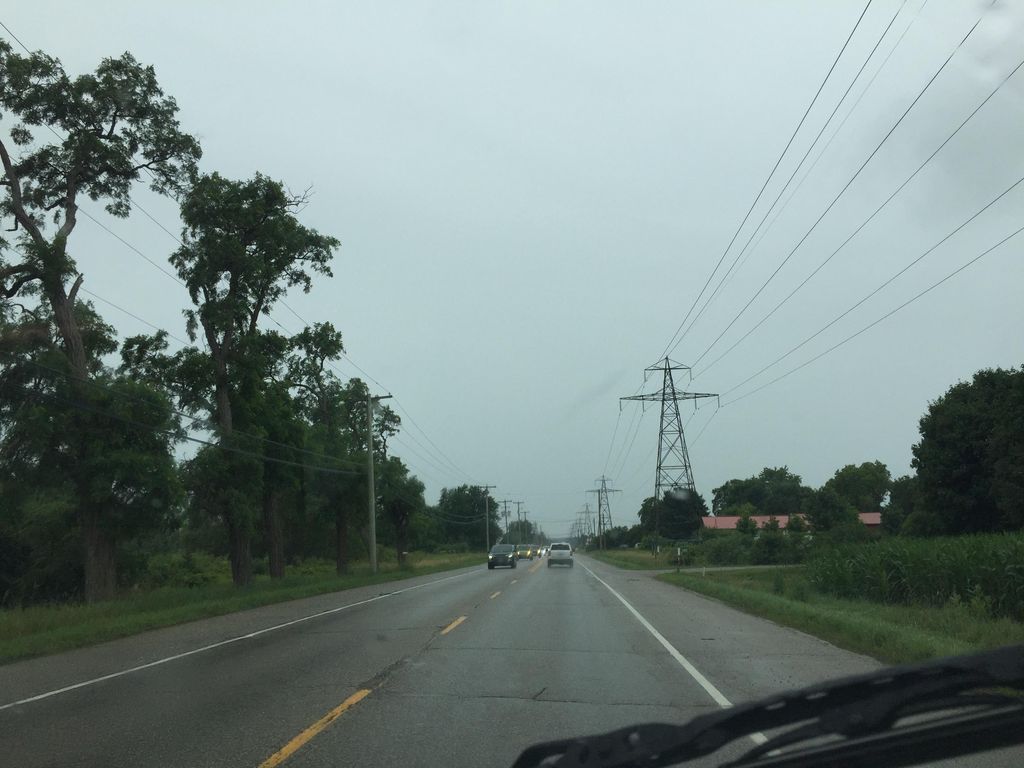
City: kitchener-waterloo